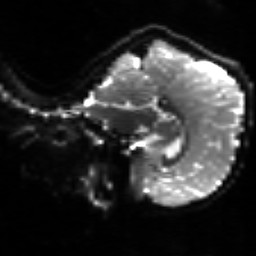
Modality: sbref
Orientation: sagittal
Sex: female
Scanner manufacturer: siemens
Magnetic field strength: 3 T
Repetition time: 5 s
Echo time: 0.071 s